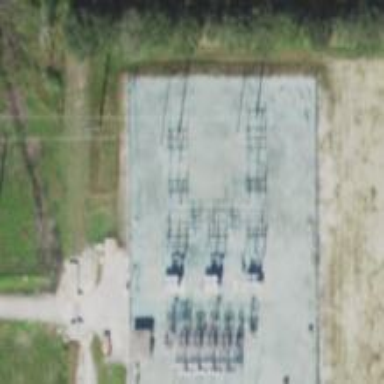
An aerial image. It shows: Switch used for power control.